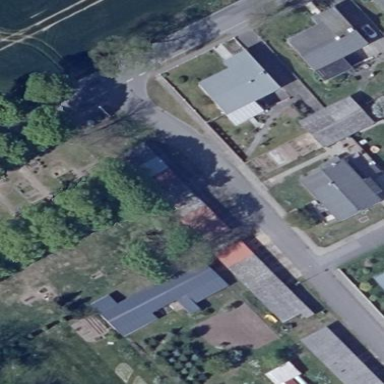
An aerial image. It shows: Group of garages.